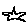
Label: star